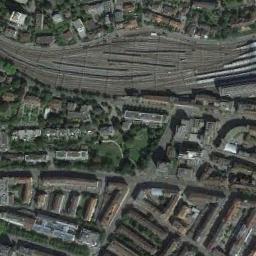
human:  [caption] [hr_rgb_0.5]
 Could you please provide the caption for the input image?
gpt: Numerous buildings of different shapes and sizes are beside the well-designed railway station .

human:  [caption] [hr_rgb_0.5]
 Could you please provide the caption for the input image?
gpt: The railway station with spindle shaped abreast rails is surrounded by a residential area .

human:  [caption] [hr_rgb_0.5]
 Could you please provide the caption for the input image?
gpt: There is a railway station in the crowded city .

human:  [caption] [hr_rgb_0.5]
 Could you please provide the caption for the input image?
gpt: The railway station is next to some buildings and trees .

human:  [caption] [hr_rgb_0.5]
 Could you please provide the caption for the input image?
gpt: There are many buildings and some green trees beside the railway station .